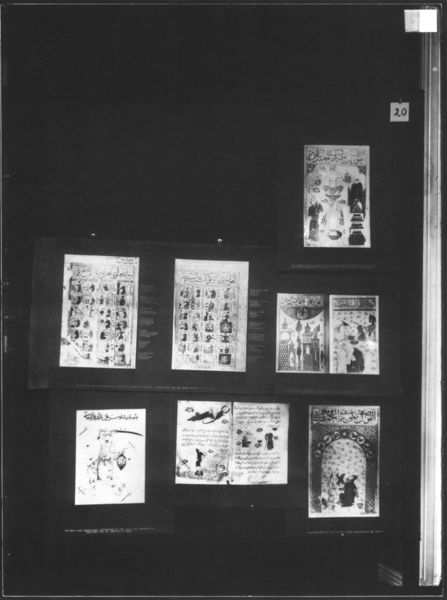
Titel: Mnemosyne (Bilderatlas, Fotos der Tafeln)
Künstler: Aby Warburg
Institution: London, The Warburg Institute Archive ©
Schlagwörter: blätter, weiß, grau, schwarz, zeichnung, alt, schrift, bilder, rundbogen, tafel, foto, fotografie, buch, orientalisch, religion, schwarzweiß, text, gestalten, heft, ausstellung, arabisch, seiten, brief, briefe, mappe, buchseiten, abbildung, motive, atlas, darstellungen, illustrationen, dia, panofsky, vergleiche, 20, mikrofiche, no. 20